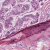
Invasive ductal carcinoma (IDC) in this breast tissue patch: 1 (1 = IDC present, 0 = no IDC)